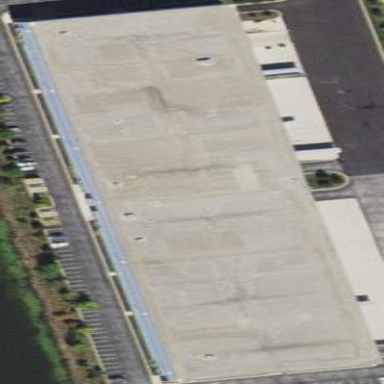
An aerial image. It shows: Warehouse.